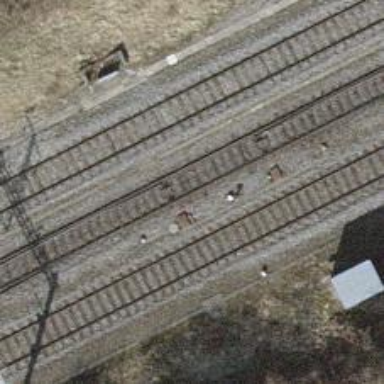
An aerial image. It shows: Railway switch.